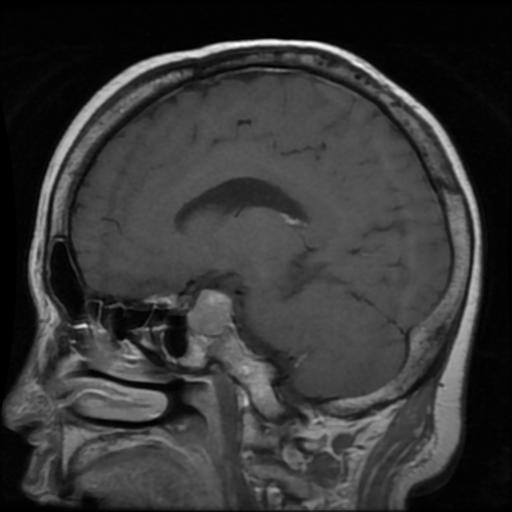
Label: pituitary